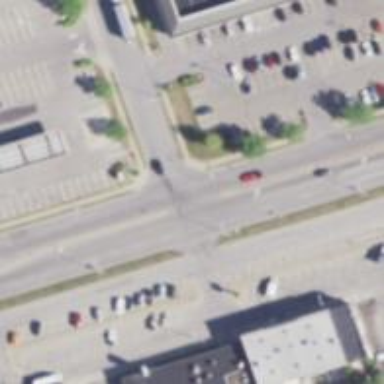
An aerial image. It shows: Asphalt footway with unmarked crossing.